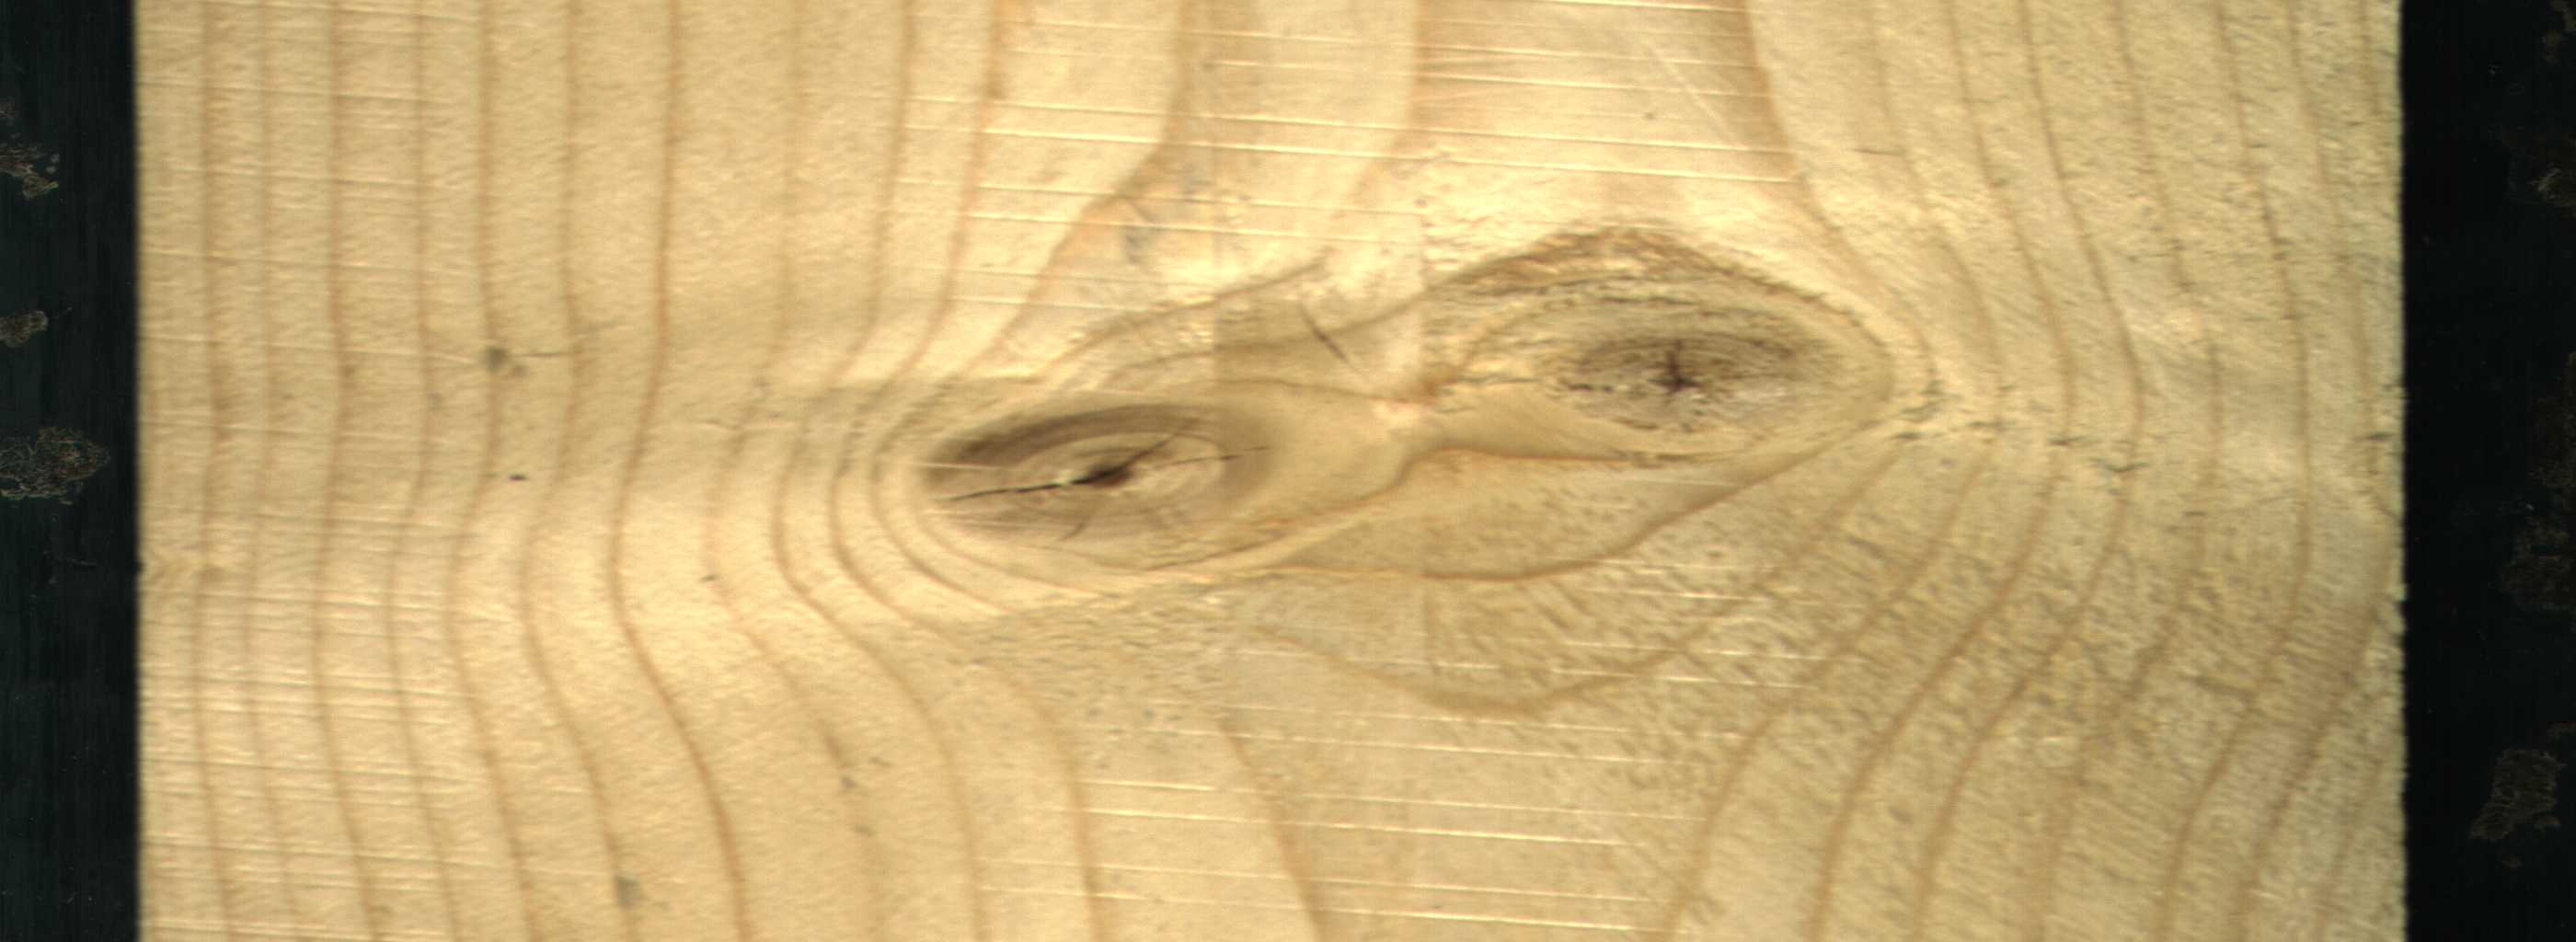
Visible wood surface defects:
knot_with_crack
knot_with_crack